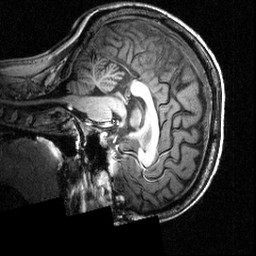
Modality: T1w
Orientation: sagittal
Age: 25
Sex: female
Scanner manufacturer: siemens
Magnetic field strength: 3.951 T
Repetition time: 1.5 s
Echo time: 0.00335 s